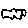
Label: cloud